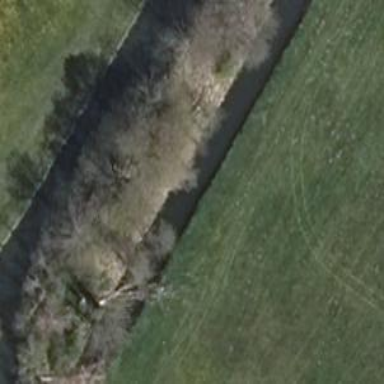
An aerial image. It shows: Natural oxbow water feature.